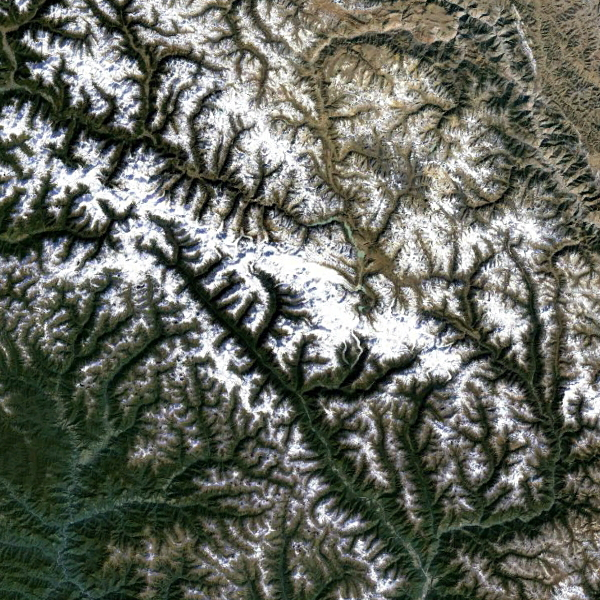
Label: Mountain